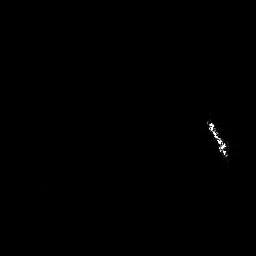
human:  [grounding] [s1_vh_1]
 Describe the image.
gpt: In the satellite image, there is  <ref>1 medium ship </ref> <box>[[78, 45, 90, 63, 0]]</box> located at right.